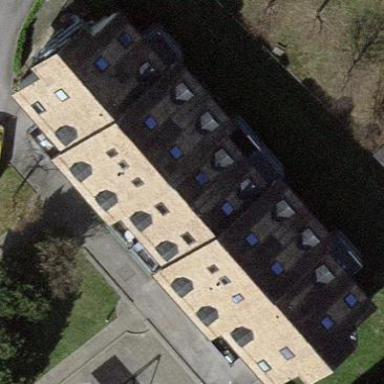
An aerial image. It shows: Image showing building with apartments.